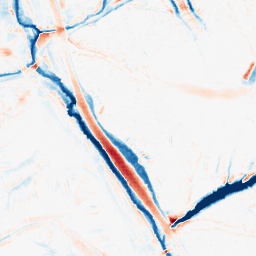
Category: morphological
Decomposition family: tophat_combined
Decomposition parameters: size: 10
Upsampling method: sinc_blackman
Upsampling parameters: scale: 2
kernel_size: 4
Upsampling scale: 2